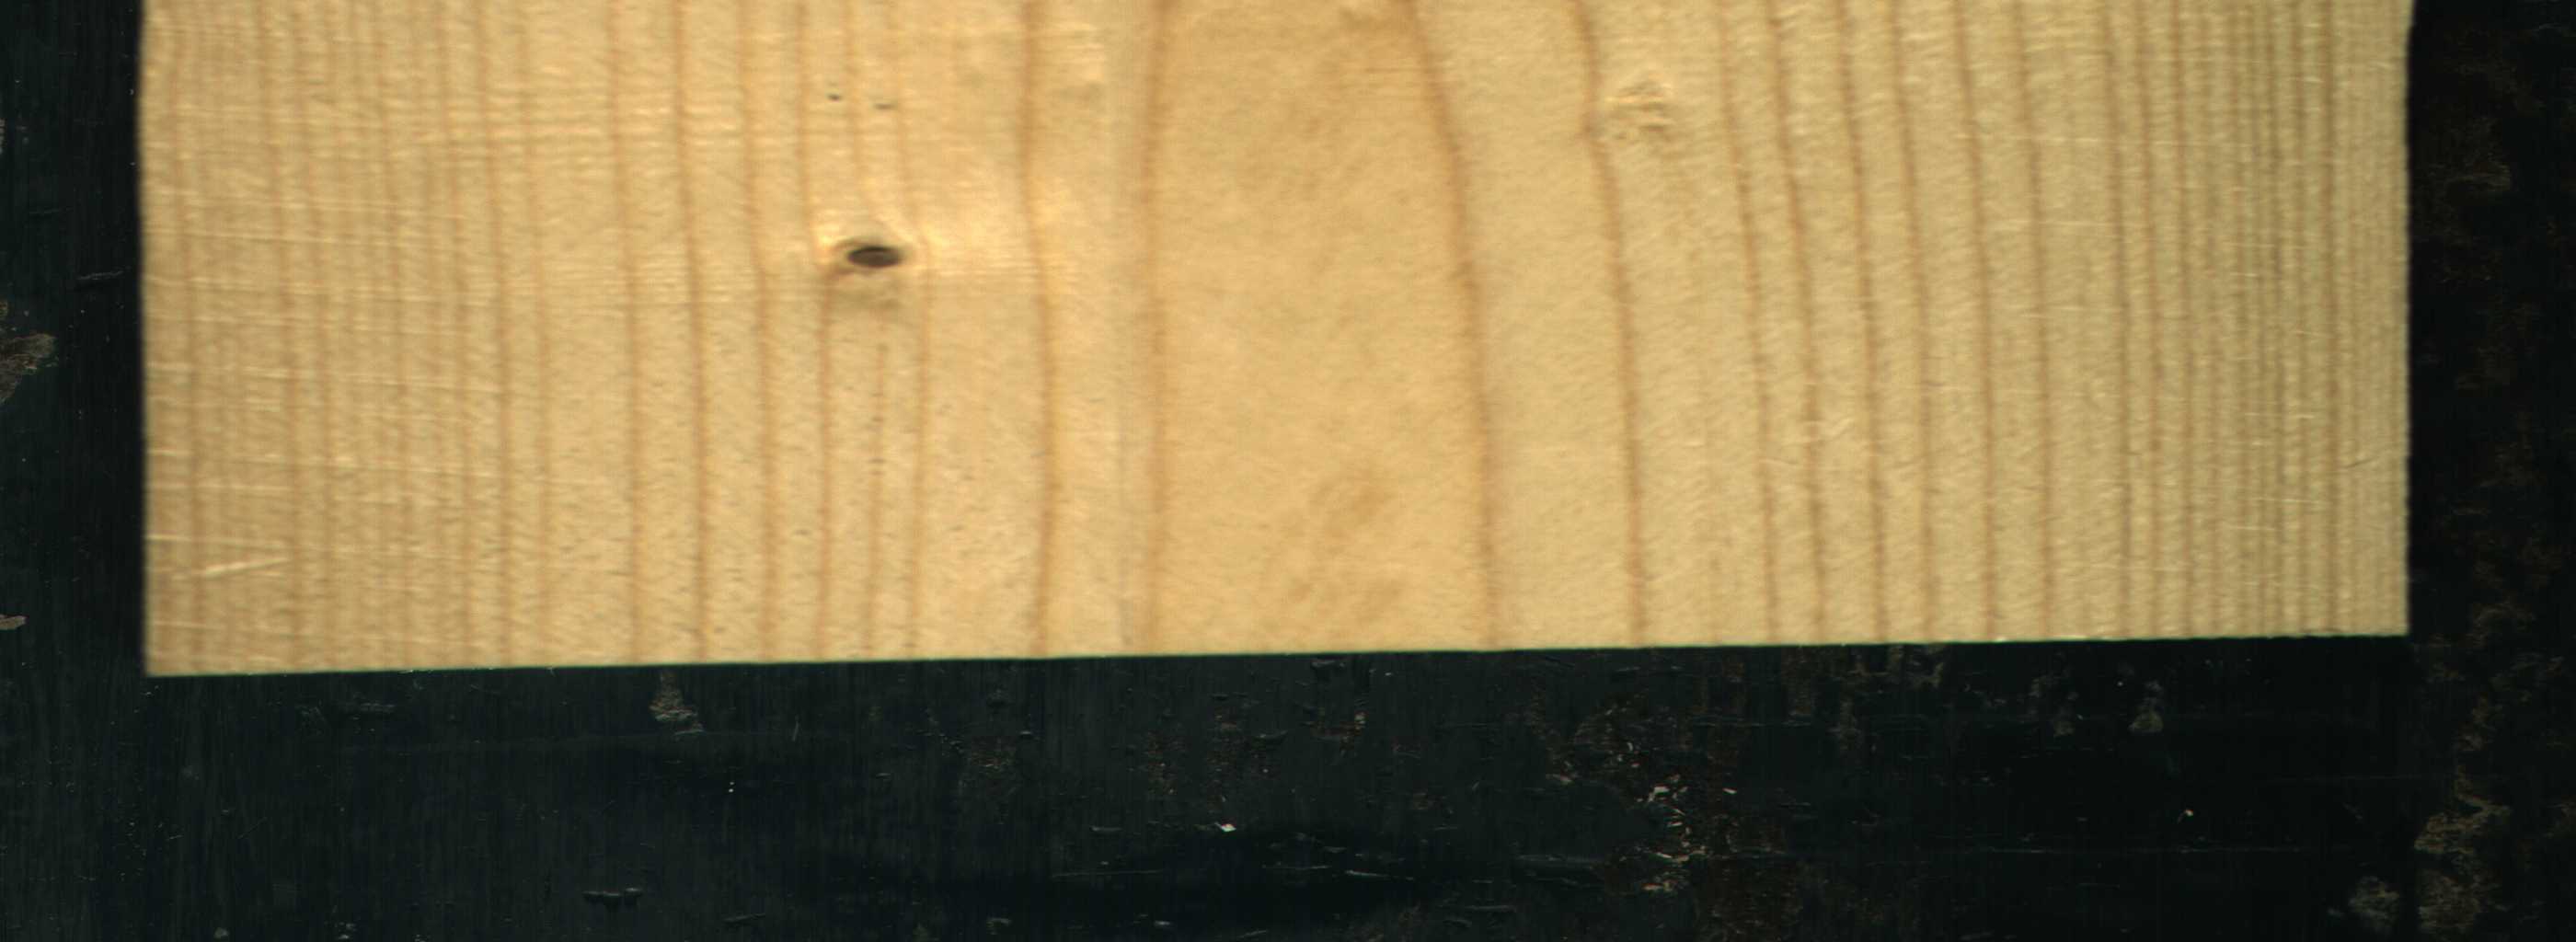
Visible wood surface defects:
Live_Knot